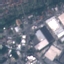
Label: Industrial